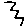
Label: zigzag